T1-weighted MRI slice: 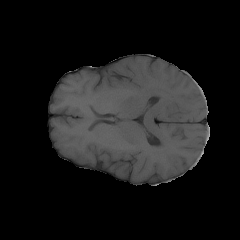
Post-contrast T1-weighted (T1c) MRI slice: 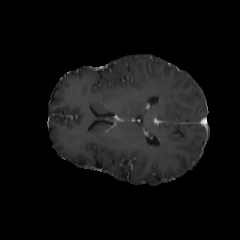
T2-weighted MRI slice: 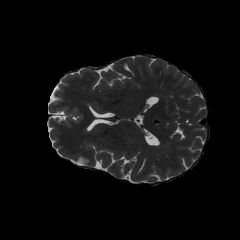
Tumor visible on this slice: no